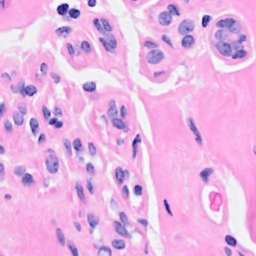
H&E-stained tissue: Breast